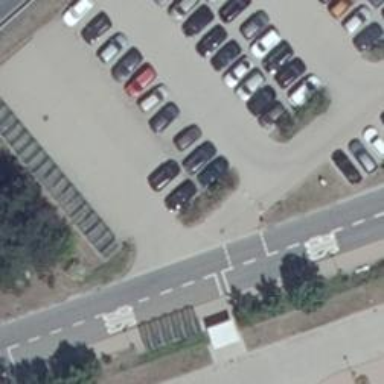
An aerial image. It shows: Parking aisle designated as service road.